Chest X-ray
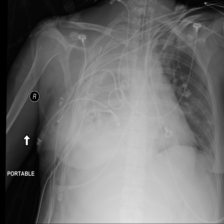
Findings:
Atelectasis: negative
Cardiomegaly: negative
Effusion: negative
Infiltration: negative
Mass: negative
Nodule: negative
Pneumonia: negative
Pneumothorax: negative
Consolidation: negative
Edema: negative
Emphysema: negative
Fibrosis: negative
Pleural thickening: negative
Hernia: negative